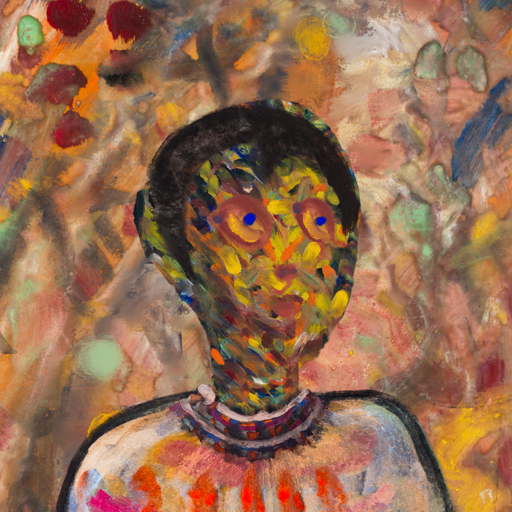
Background: Mother_And_Son_Mother, Head And Neck Side: An_Impression, Face Side: Mother_And_Son_Son, Bust: Childish, Hair Side: Roy_Bahadur, Head Accessory: Blank, Second Necklace: Blank, Necklace: Hypocrite_1, Baby: Blank